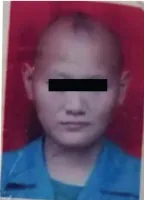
Photographs of the WSS patients. (C, D) The brother of proband: childhood-onset hair thinning, His hair, eyebrows and eyelashes are further sparse in adulthood.
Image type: medical_photograph (oral_photograph)